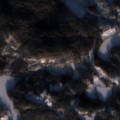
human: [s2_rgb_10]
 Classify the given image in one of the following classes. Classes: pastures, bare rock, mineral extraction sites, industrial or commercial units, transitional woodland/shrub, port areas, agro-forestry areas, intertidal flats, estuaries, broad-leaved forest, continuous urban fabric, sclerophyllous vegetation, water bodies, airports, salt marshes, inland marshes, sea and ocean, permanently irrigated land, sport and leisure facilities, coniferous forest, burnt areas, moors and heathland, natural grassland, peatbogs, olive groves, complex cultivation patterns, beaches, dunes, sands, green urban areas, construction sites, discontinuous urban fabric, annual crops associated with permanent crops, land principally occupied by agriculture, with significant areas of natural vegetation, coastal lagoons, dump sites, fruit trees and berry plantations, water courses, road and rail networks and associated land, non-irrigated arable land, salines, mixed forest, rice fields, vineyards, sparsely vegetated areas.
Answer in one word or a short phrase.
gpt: coniferous forest, mixed forest, water bodies